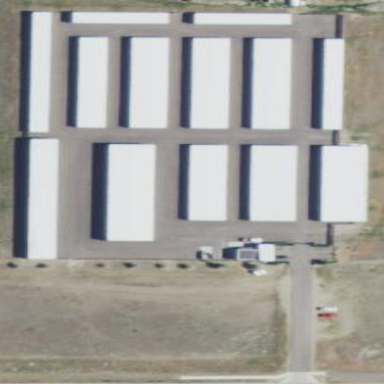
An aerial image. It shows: Area used for garages with storage rental services available.